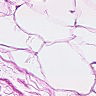
Metastatic tissue present: no